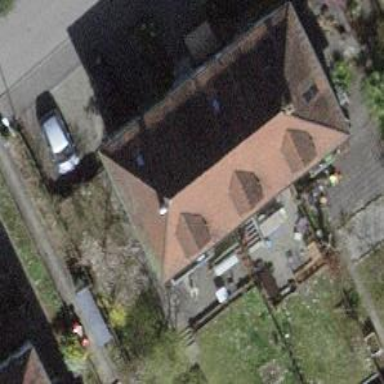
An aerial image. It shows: Semi-detached house.